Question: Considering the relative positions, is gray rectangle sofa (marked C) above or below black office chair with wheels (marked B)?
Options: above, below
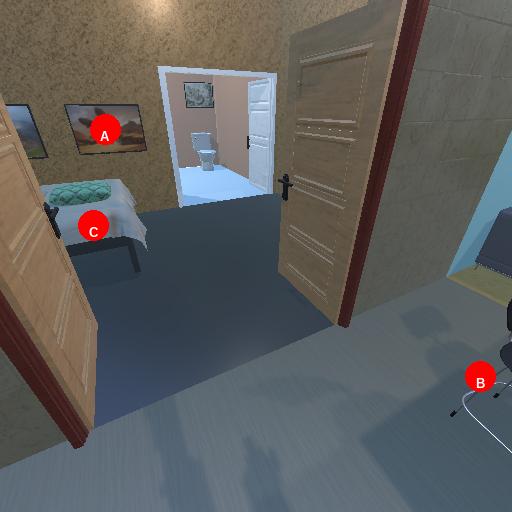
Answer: above